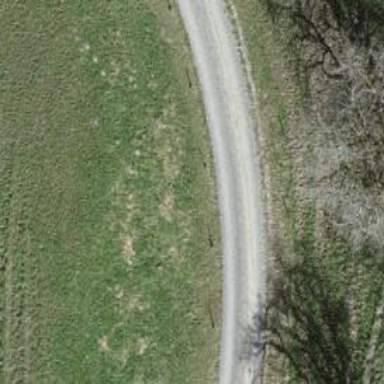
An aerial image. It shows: Gravel track with grade 2 quality.